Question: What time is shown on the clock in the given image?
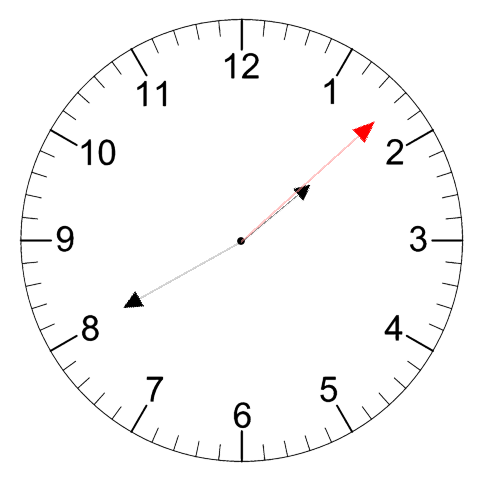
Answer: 01:40:08